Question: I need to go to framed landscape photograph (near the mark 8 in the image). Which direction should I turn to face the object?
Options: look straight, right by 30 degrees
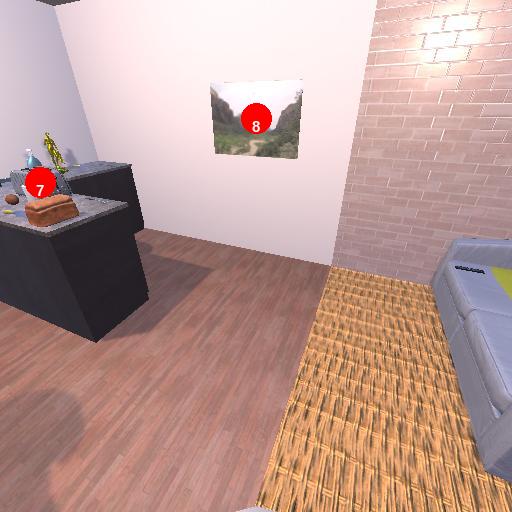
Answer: look straight